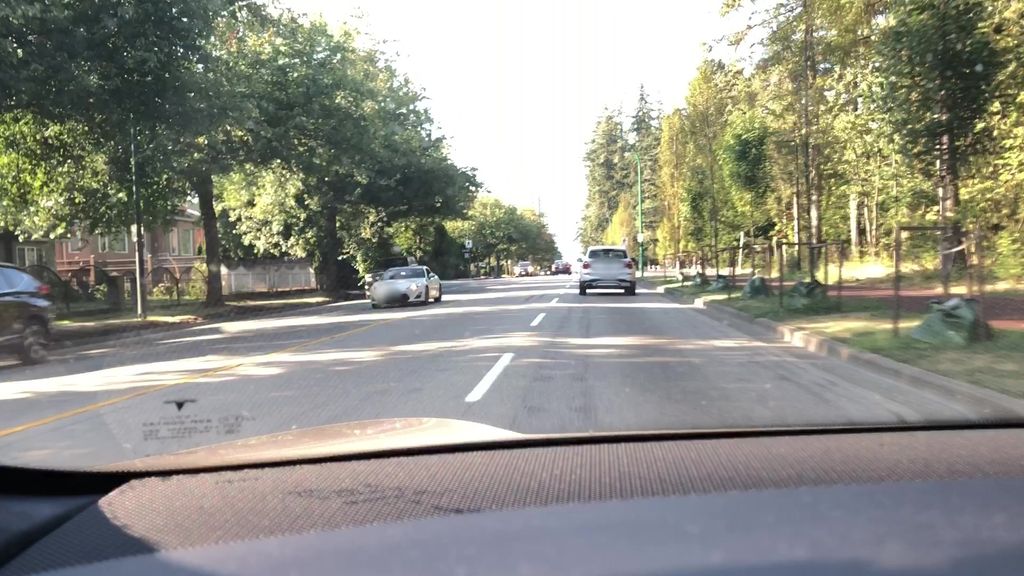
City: vancouver